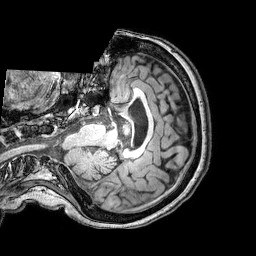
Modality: T1w
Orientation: axial
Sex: female
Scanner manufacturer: philips
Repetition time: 0.008158 s
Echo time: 0.00374 s